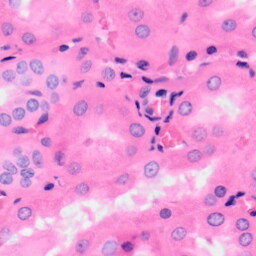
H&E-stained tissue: Kidney